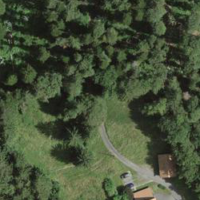
EUNIS habitat code: 44
Species observed at this site:
Fagus sylvatica